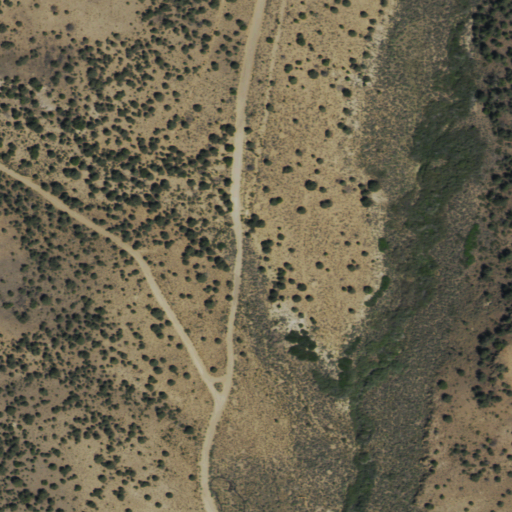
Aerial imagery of valley in Nevada named House Canyon containing shrub and evergreen forest